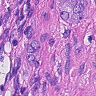
Metastatic tissue present: yes